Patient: sex M, age 58
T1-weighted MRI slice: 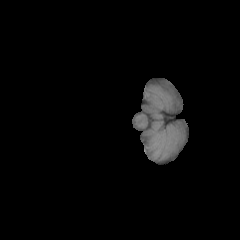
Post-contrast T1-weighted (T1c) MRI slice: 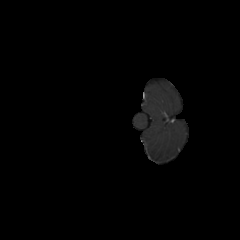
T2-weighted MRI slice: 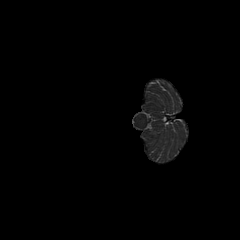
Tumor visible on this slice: no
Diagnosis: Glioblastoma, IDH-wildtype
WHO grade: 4